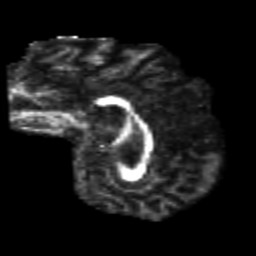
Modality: FA
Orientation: sagittal
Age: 26
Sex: male
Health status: healthy
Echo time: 0.074 s